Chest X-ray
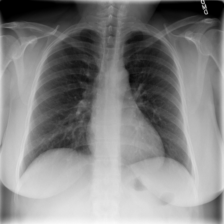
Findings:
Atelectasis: negative
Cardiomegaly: negative
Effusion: negative
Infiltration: negative
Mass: negative
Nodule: negative
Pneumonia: negative
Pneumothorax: negative
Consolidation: negative
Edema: negative
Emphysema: negative
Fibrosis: negative
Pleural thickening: negative
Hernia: negative